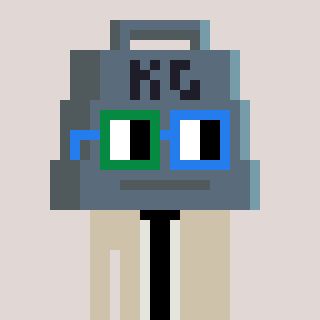
a pixel art character with square green and blue glasses, a weight-shaped head and a bege-colored body on a warm background